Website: walmart
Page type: payment
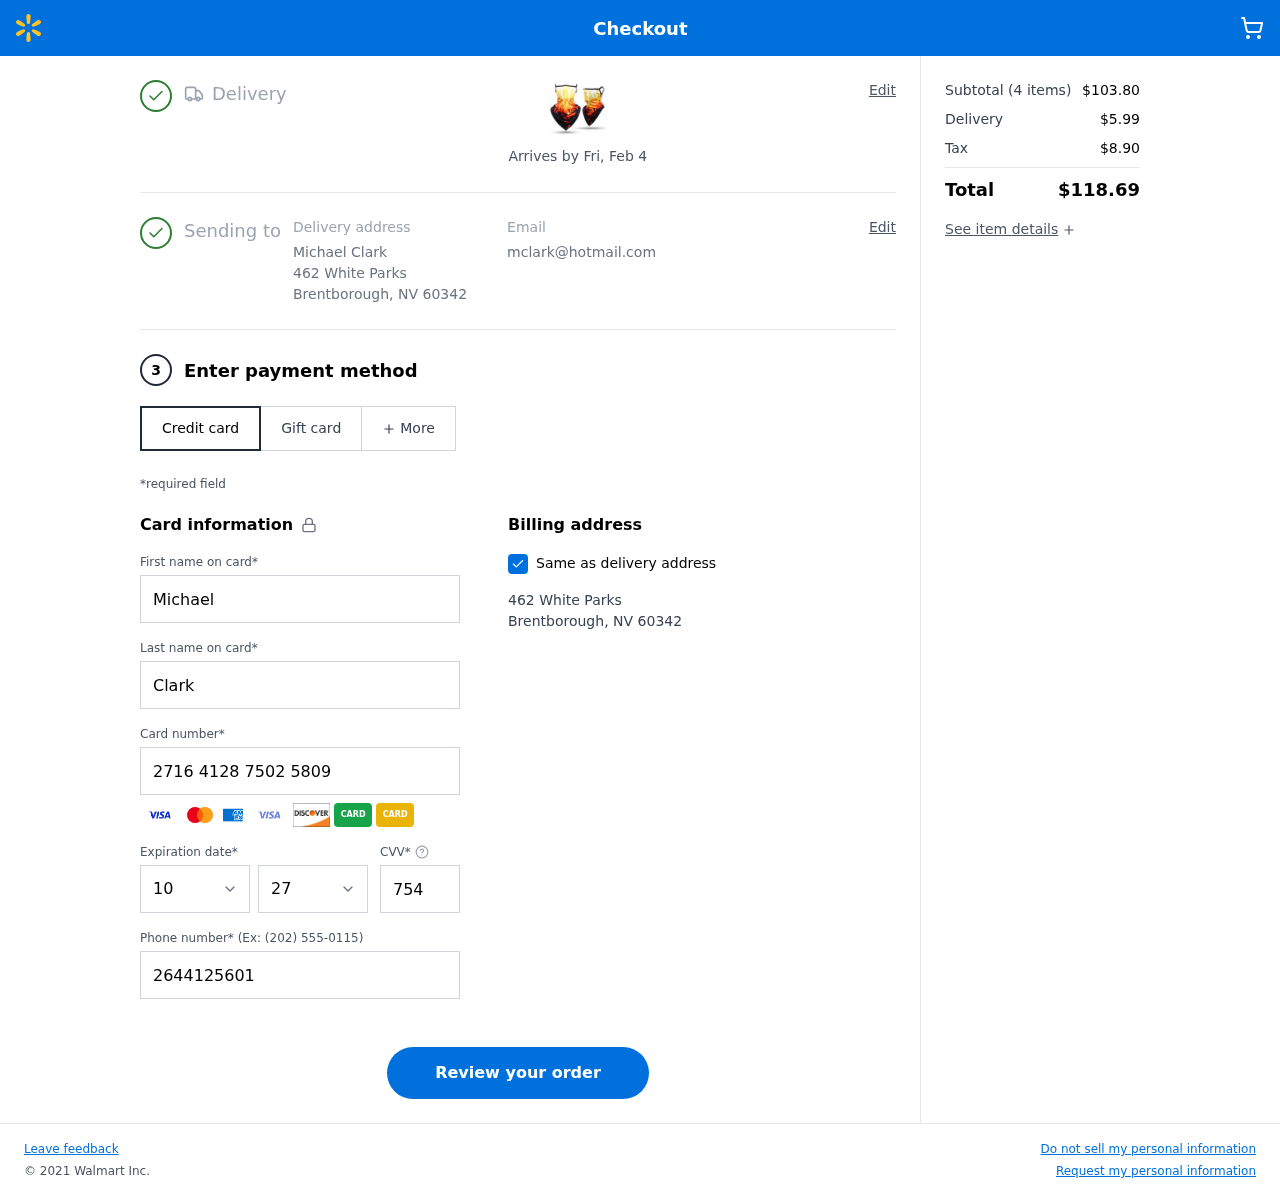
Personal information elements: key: PII_CARD_CVV
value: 754
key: PII_CARD_EXPIRY_MONTH
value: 10
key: PII_CARD_EXPIRY_YEAR
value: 27
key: PII_CARD_NUMBER
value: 2716 4128 7502 5809
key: PII_CITY
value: Brentborough
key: PII_EMAIL
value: mclark@hotmail.com
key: PII_FIRSTNAME
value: Michael
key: PII_FULLNAME
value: Michael Clark
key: PII_LASTNAME
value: Clark
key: PII_PHONE
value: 2644125601
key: PII_POSTCODE
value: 60342
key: PII_STATE_ABBR
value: NV
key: PII_STREET
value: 462 White Parks
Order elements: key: ORDER_DELIVERY_DATE
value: Arrives by Fri, Feb 4
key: ORDER_NUM_ITEMS
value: (4 items)
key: ORDER_SUBTOTAL
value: $103.80
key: ORDER_SHIPPING_COST
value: $5.99
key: ORDER_TAX
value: $8.90
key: ORDER_TOTAL
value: $118.69